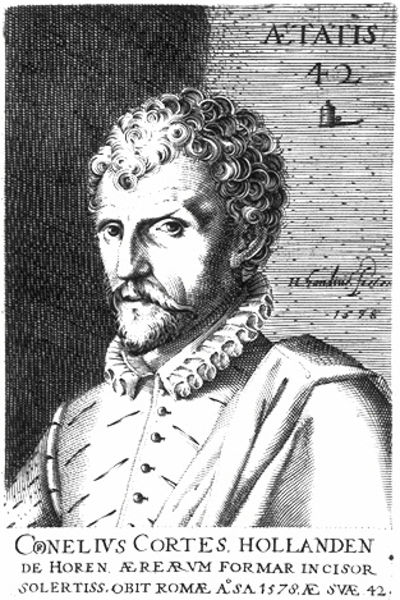
Titel: Bildnis des Cornelis Cort
Künstler: Hendrik (d.Ä.) Hondius
Institution: (Seriendruck)
Schlagwörter: kopf, mann, schatten, umhang, weiß, haar, licht, mund, nase, ohr, profil, raum, schwarz, stirn, zeichnung, blick, schal, tuch, alt, bart, hemd, jacke, schnurrbart, augen, barock, gesicht, kragen, bildnis, halskrause, holland, portrait, porträt, haare, mantel, adel, brustbild, knopf, locken, potrait, schärpe, schrift, grafik, graphik, king, people, soldier, white, black, collar, dark, face, hair, lace, nose, old, inschrift, datum, rüschen, geschlecht, knöpfe, dreiviertelprofil, knopfleiste, alter, druck, schwarz-weiss, schraffur, schraffuren, stich, künstler, text, krause, buchdeckel, deckblatt, profile, halbprofil, man, skin, wams, ear, head, eyes, spanish, light, drawing, kupferstich, black and white, look, shadow, chin, mouth, scarf, buttons, sketch, beard, curls, curl, bright, italy, human, cape, clothes, neck, shoulder, rome, latein, lateinisch, ink, regent, engraving, pencil, kolonien, medieval, eye, lips, cornelius, cheek, eyebrows, gentleman, aetatis, forehead, page, lord, goatee, rom, mustache, denmark, pointed, sharp, cortes, ruffle, ruff, altersangabe, general, conelius, norway, horen, 1578, 1598, curly hair, brows, curly, 1618, title, guy, captain, scowl, solider, mustach, 42, niederlande, cornelius cort, hollanden, conellius, de horen, grafic, van dyke, atatis, tatis, danmark, skandinavik, ruffled collar, #cornelius, obit, romae, 1576, conelivs, aetati, conel, conelius cortes hollanden